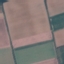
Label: AnnualCrop